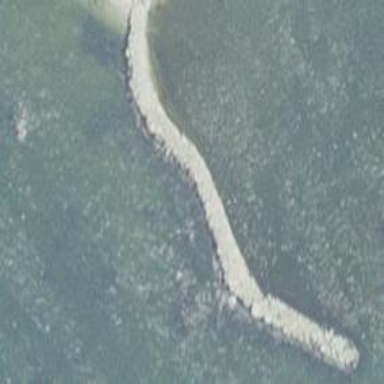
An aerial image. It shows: Breakwater structure.